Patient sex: F
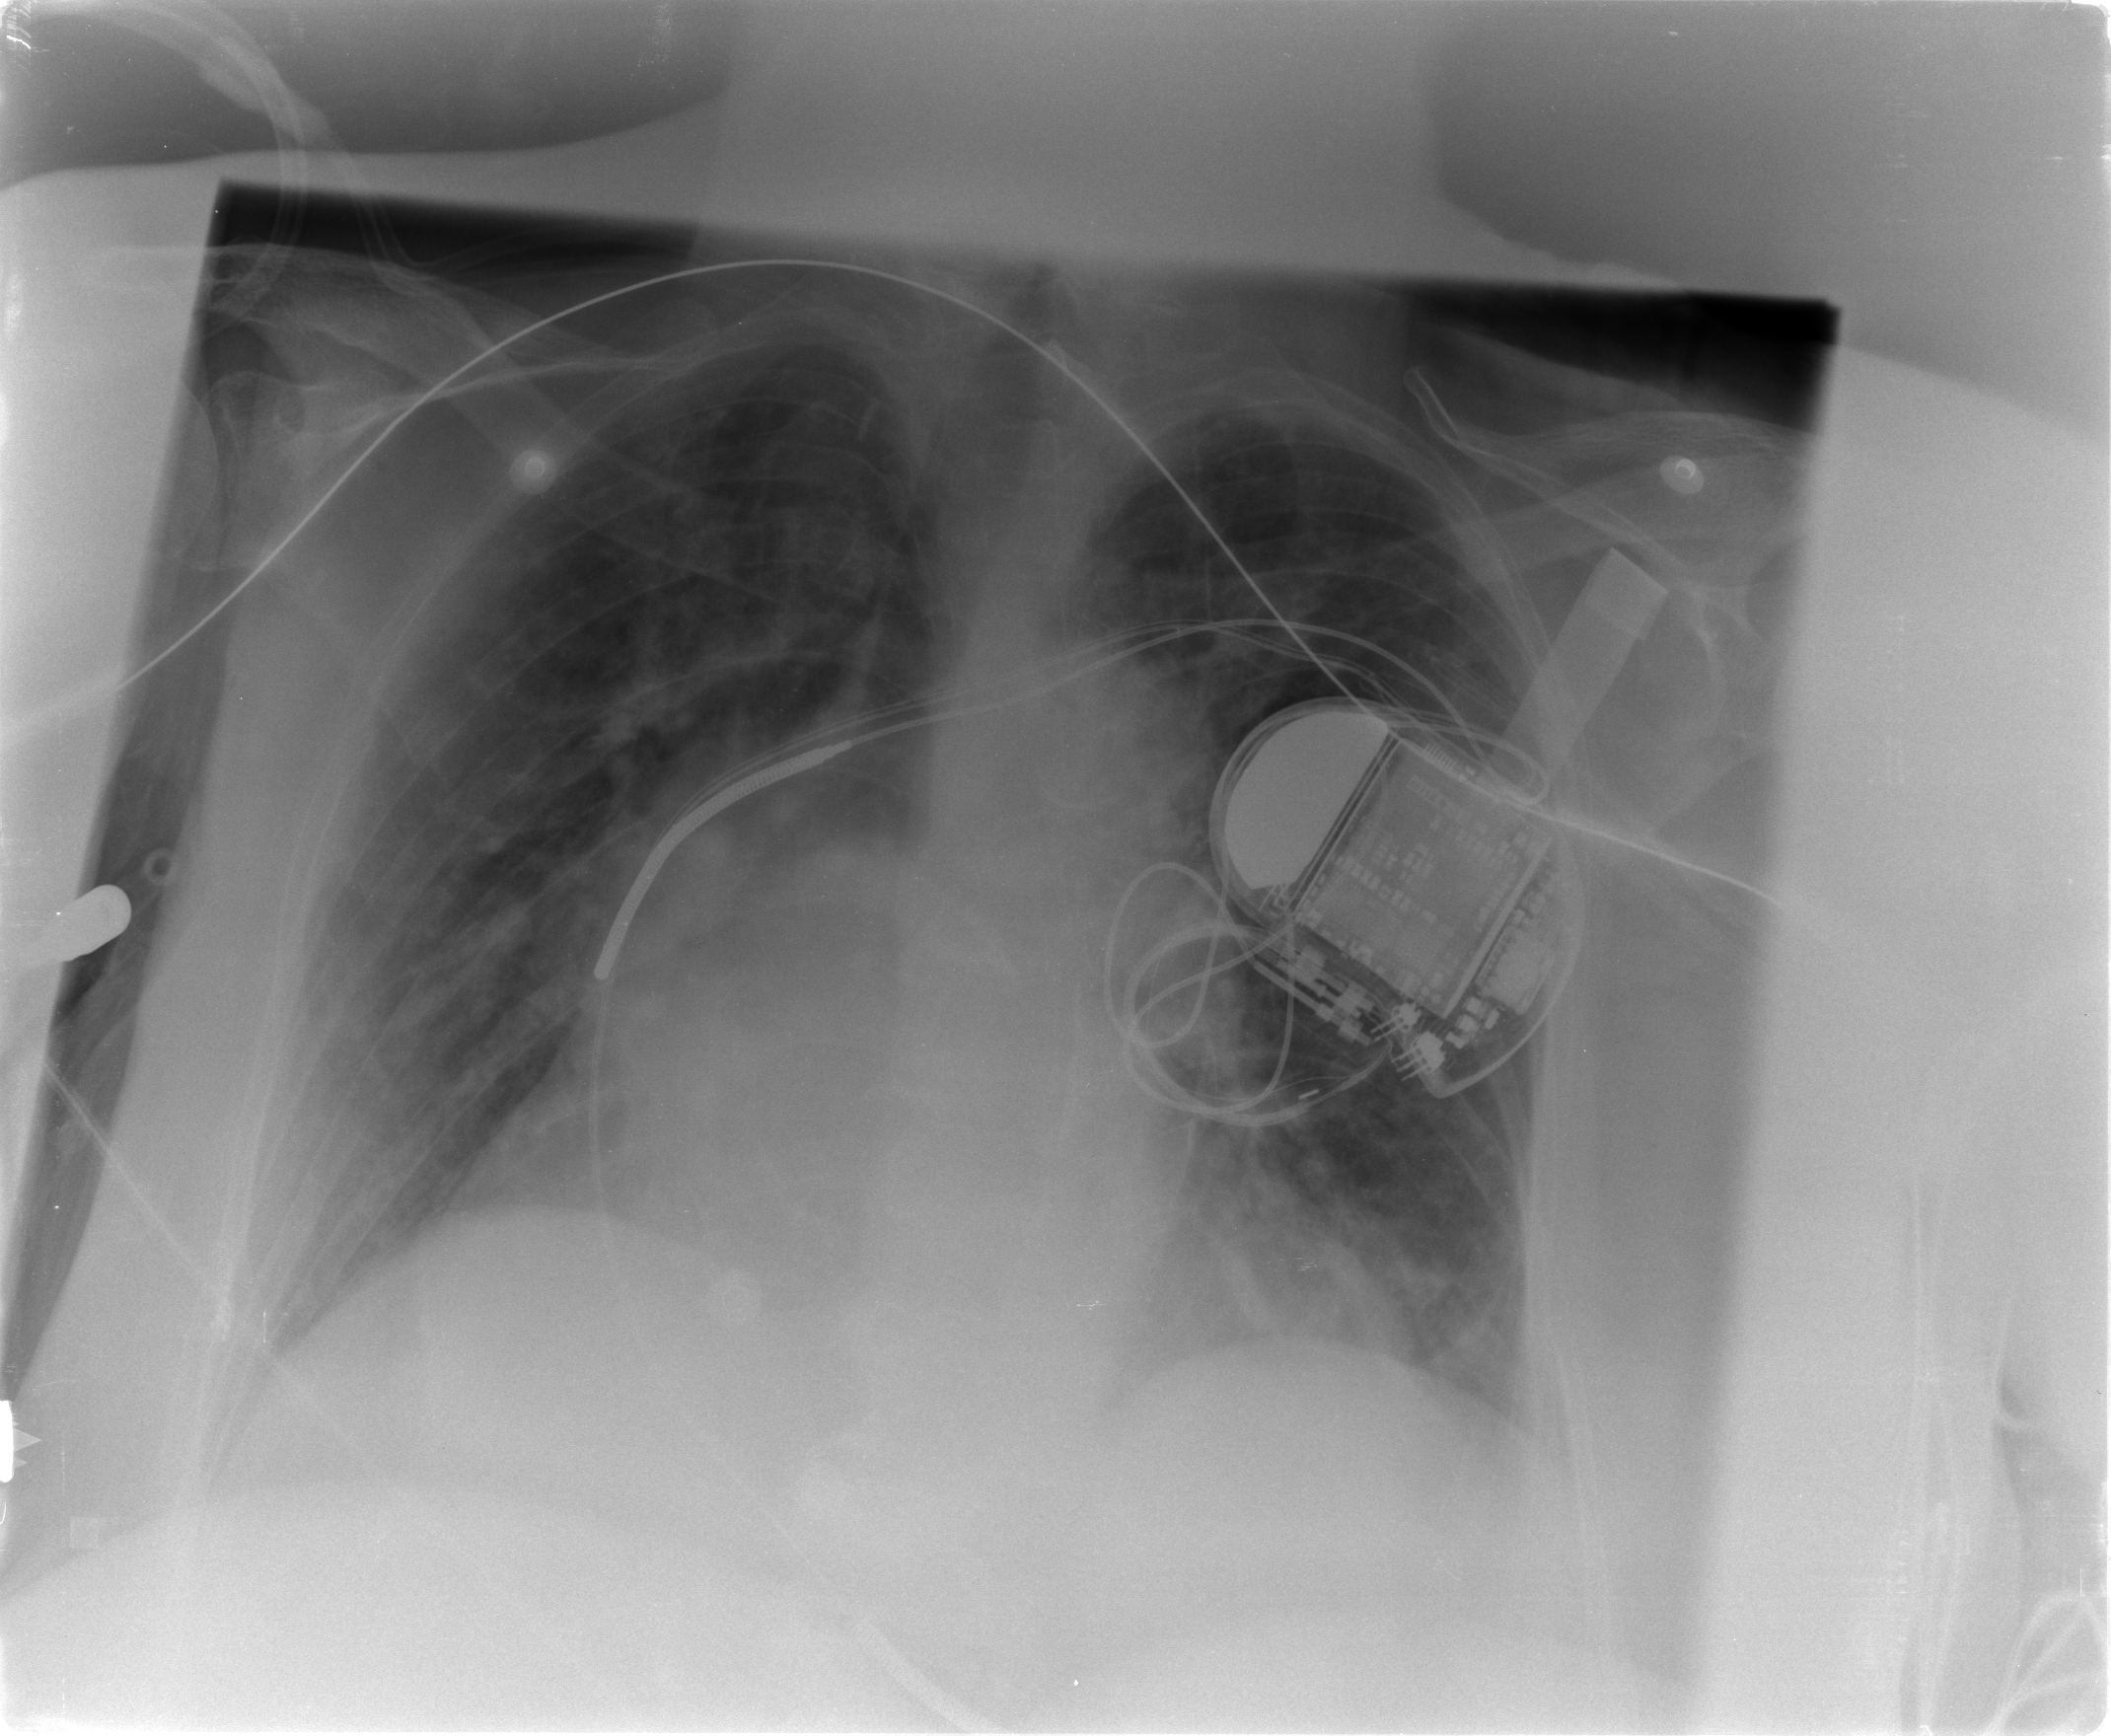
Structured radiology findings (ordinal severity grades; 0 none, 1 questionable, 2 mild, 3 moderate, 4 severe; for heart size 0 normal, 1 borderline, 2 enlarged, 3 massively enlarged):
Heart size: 2
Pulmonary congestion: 2
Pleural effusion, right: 2
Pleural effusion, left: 2
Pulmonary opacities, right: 2
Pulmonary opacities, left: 2
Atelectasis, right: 2
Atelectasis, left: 2